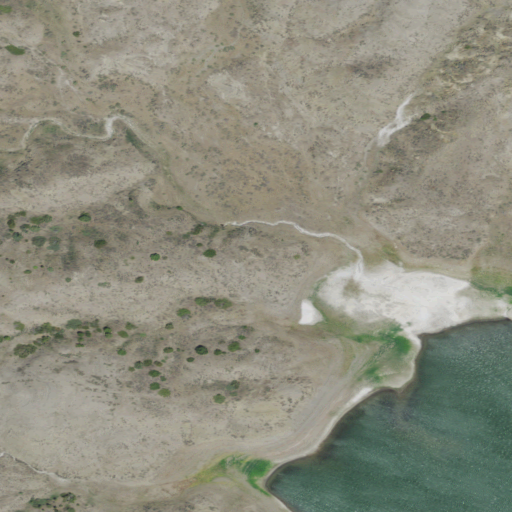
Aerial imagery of valley in Montana named Irishman Coulee containing shrub, open water, herbaceous wetlands, and grassland